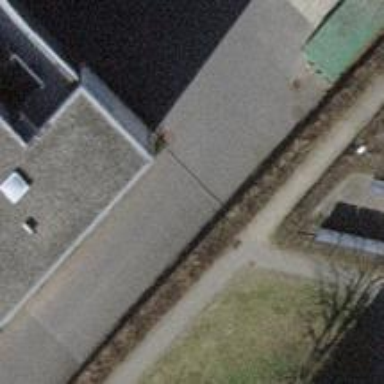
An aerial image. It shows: Footway with surface made of sett.